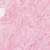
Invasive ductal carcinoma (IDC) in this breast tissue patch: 0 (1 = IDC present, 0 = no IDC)